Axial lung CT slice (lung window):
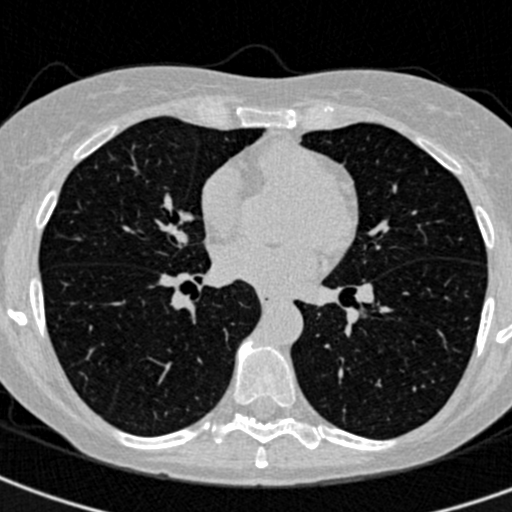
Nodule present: no